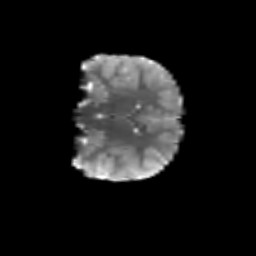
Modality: T2w
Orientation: coronal
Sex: female
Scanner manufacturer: siemens
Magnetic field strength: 3 T
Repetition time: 5 s
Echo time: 0.071 s